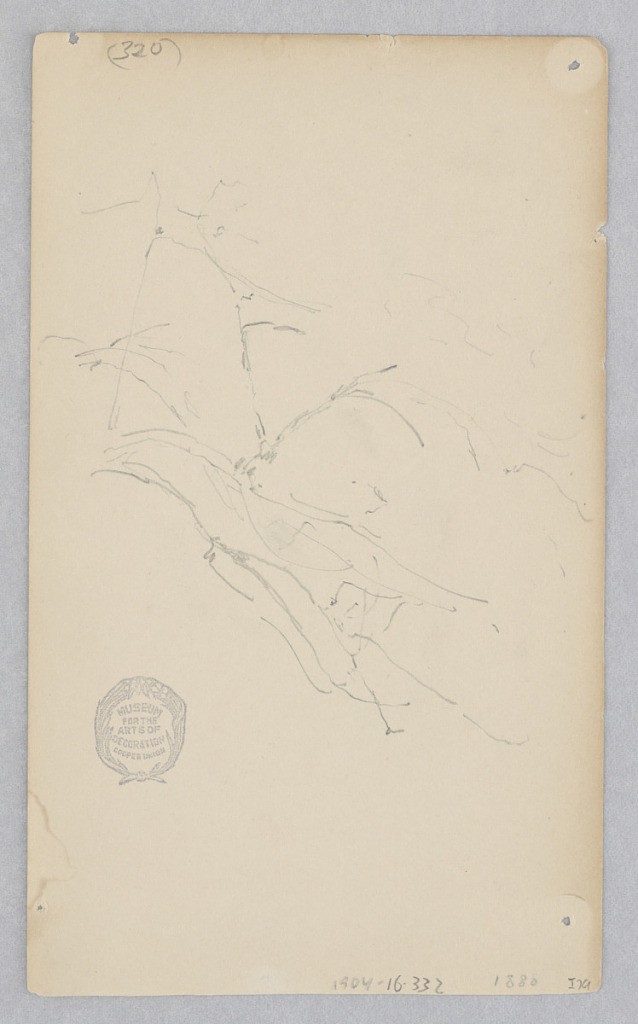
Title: Tree Branch
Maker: Robert Frederick Blum, American, 1857–1903
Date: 1880
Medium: Graphite on wove paper
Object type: Drawing
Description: Partial sketch of a tree branch.